Question: Since SDL2 was just released, I just wanted to give it a try. Using xcode on OSX 10.8.4, I'm compiling the SDL2+OpenGL3.2 example found on the wiki (<URL>.
Everything runs smoothly, except that no window shows up. I added a basic trace ("First timer", "Second Timer", etc.) that is visible in the output console. Any thought why this could happen?
:

Here is :
'''
#include <iostream>
#include <SDL2/SDL.h>
#include <OpenGL/gl3.h>
/* A simple function that prints a message, the error code returned by SDL,
* and quits the application */
void sdldie(const char *msg)
{
std::cout << msg << SDL_GetError() << std::endl;
SDL_Quit();
exit(1);
}
void checkSDLError(int line = -1)
{
#ifndef NDEBUG
const char *error = SDL_GetError();
if (*error != '')
{
printf("SDL Error: %s
", error);
if (line != -1)
printf(" + line: %i
", line);
SDL_ClearError();
}
#endif
}
int main(int argc, char *argv[]) {
SDL_Window *mainwindow; /* Our window handle */
SDL_GLContext maincontext; /* Our opengl context handle */
if (SDL_Init(SDL_INIT_VIDEO) < 0) /* Initialize SDL's Video subsystem */
sdldie("Unable to initialize SDL"); /* Or die on error */
/* Request opengl 3.2 context.
* SDL doesn't have the ability to choose which profile at this time of writing,
* but it should default to the core profile */
SDL_GL_SetAttribute(SDL_GL_CONTEXT_MAJOR_VERSION, 3);
SDL_GL_SetAttribute(SDL_GL_CONTEXT_MINOR_VERSION, 2);
SDL_GL_SetAttribute(SDL_GL_CONTEXT_PROFILE_MASK, SDL_GL_CONTEXT_PROFILE_CORE);
/* Turn on double buffering with a 24bit Z buffer.
* You may need to change this to 16 or 32 for your system */
SDL_GL_SetAttribute(SDL_GL_DOUBLEBUFFER, 1);
SDL_GL_SetAttribute(SDL_GL_DEPTH_SIZE, 24);
/* Create our window centered at 512x512 resolution */
mainwindow = SDL_CreateWindow("Test SDL2", SDL_WINDOWPOS_CENTERED, SDL_WINDOWPOS_CENTERED,
512, 512, SDL_WINDOW_OPENGL | SDL_WINDOW_SHOWN);
if (!mainwindow) /* Die if creation failed */
sdldie("Unable to create window");
checkSDLError(__LINE__);
/* Create our opengl context and attach it to our window */
maincontext = SDL_GL_CreateContext(mainwindow);
checkSDLError(__LINE__);
/* This makes our buffer swap syncronized with the monitor's vertical refresh */
SDL_GL_SetSwapInterval(1);
/* Clear our buffer with a red background */
glClearColor ( 1.0, 0.0, 0.0, 1.0 );
glClear ( GL_COLOR_BUFFER_BIT );
/* Swap our back buffer to the front */
SDL_GL_SwapWindow(mainwindow);
/* Wait 2 seconds */
std::cout << "First timer" << std::endl;
SDL_Delay(2000);
/* Same as above, but green */
glClearColor ( 0.0, 1.0, 0.0, 1.0 );
glClear ( GL_COLOR_BUFFER_BIT );
SDL_GL_SwapWindow(mainwindow);
std::cout << "Second timer" << std::endl;
SDL_Delay(2000);
/* Same as above, but blue */
glClearColor ( 0.0, 0.0, 1.0, 1.0 );
glClear ( GL_COLOR_BUFFER_BIT );
SDL_GL_SwapWindow(mainwindow);
std::cout << "Third timer" << std::endl;
SDL_Delay(2000);
/* Delete our opengl context, destroy our window, and shutdown SDL */
SDL_GL_DeleteContext(maincontext);
SDL_DestroyWindow(mainwindow);
SDL_Quit();
return 0;
}
'''
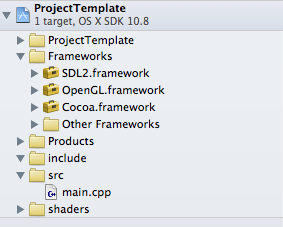
Answer: Problem solved!
Create a new C++ Console Application.
Then do the following:
Target Build settings:

Source code organization: